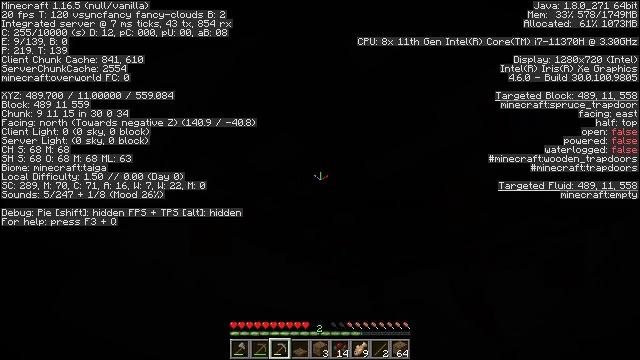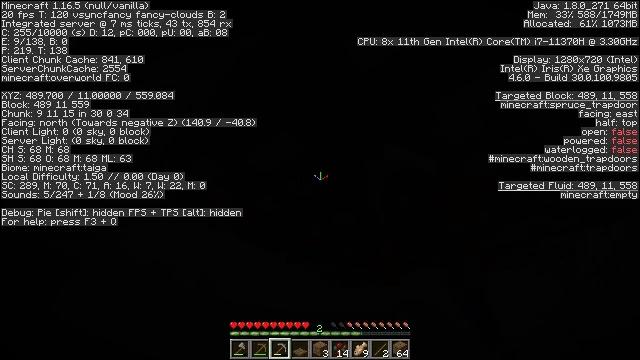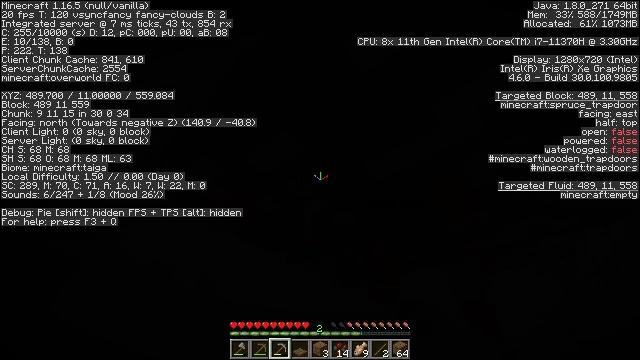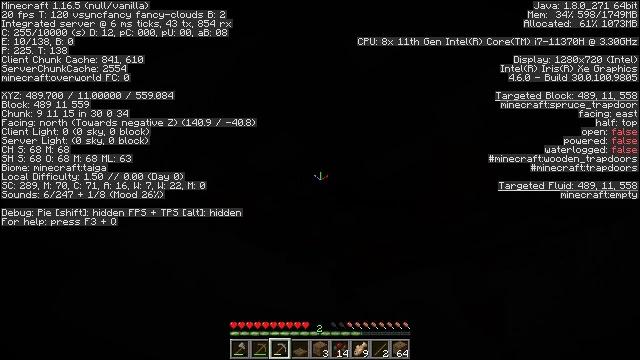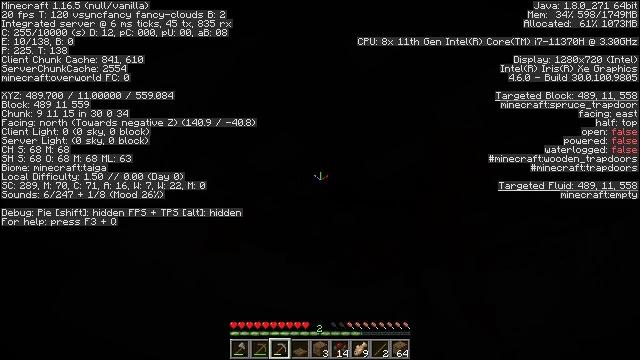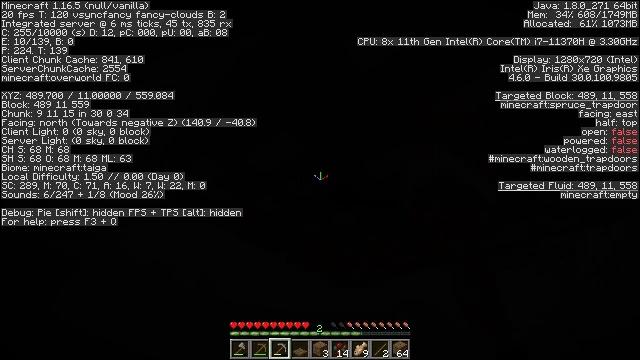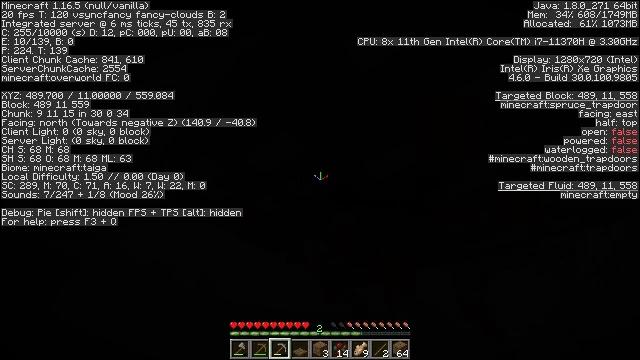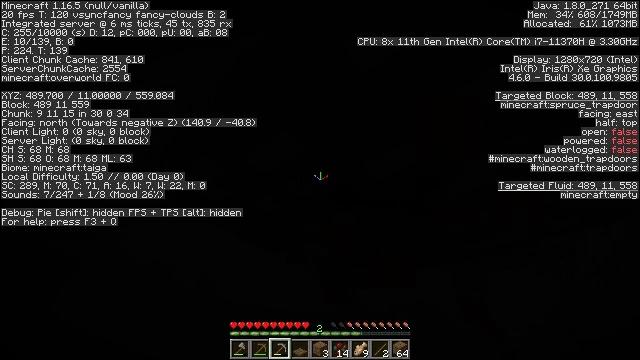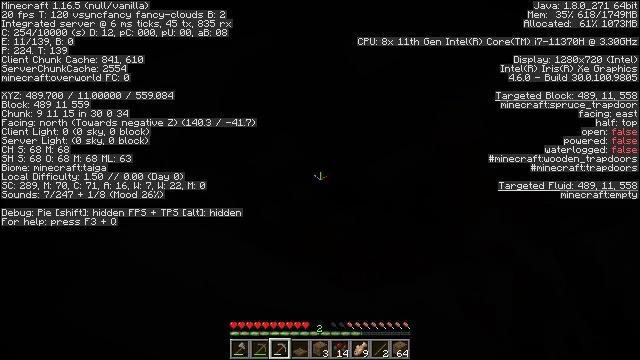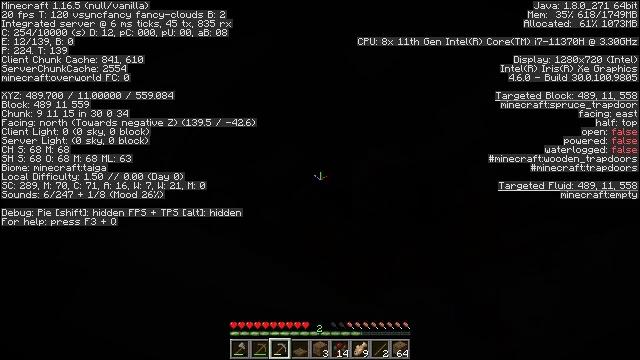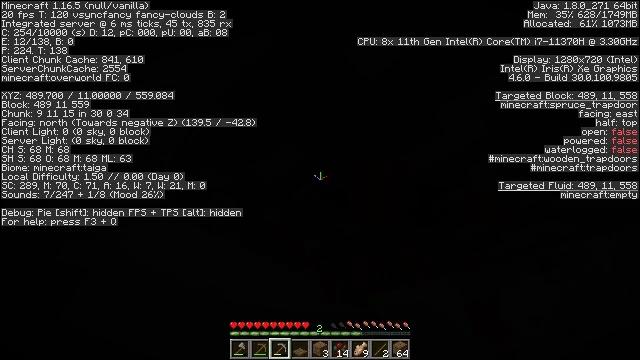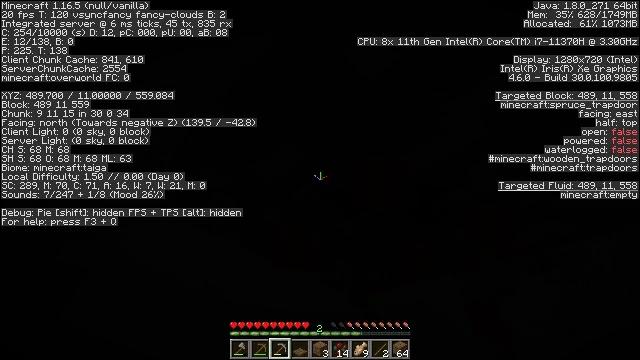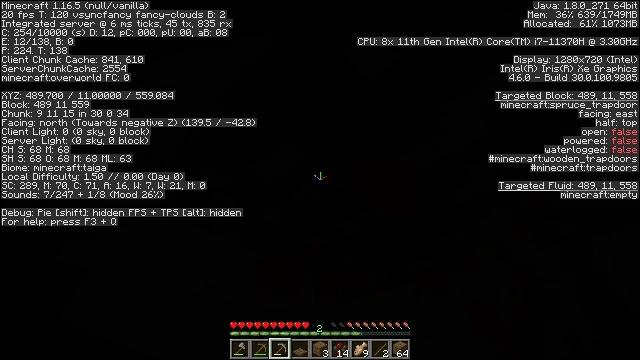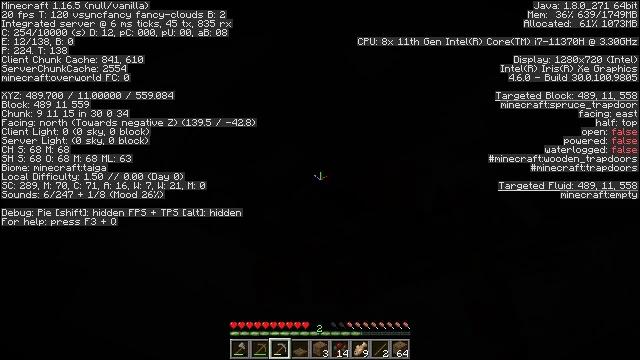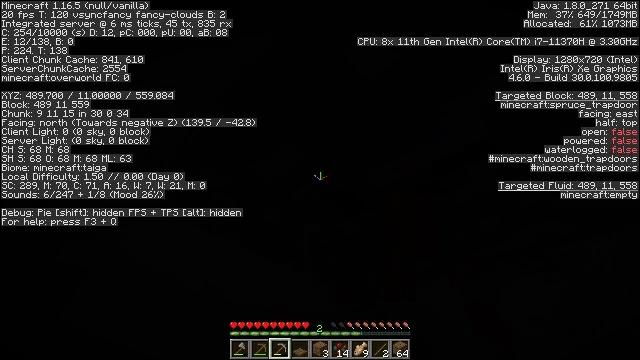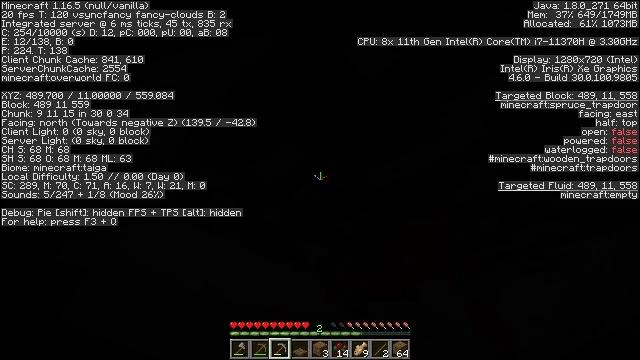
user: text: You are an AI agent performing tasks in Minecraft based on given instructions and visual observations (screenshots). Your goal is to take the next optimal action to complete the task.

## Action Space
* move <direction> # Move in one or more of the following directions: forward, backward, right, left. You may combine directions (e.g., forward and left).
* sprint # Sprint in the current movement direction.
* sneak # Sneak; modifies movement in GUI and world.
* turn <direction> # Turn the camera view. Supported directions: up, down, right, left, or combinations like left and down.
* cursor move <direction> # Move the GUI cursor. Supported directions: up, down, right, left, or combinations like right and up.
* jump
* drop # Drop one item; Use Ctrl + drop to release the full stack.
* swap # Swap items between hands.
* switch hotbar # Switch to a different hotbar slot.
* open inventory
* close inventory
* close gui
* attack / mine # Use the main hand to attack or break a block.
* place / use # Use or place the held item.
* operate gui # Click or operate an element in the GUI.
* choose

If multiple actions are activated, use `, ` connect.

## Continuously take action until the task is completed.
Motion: motion action
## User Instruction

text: Mine the spruce trapdoor by breaking it.
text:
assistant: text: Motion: attack / mine
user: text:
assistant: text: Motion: attack / mine
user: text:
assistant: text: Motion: attack / mine
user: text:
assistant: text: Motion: attack / mine
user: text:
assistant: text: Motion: attack / mine
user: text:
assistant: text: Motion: attack / mine
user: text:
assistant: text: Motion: attack / mine
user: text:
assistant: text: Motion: attack / mine
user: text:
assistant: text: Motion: attack / mine
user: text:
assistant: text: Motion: attack / mine
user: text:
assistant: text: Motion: attack / mine
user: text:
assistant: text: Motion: attack / mine
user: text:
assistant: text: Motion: attack / mine
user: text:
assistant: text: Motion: attack / mine
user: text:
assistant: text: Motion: attack / mine
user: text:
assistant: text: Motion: attack / mine
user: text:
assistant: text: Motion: attack / mine
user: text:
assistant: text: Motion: turn right, attack / mine
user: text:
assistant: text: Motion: turn right, attack / mine
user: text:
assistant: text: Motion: turn right, attack / mine
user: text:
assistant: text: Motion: turn right, attack / mine
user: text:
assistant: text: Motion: attack / mine
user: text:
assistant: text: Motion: attack / mine
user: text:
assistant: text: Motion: attack / mine
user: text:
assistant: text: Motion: attack / mine
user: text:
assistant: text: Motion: attack / mine
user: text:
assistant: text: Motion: attack / mine
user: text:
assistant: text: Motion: attack / mine
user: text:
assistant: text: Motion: attack / mine
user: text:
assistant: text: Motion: attack / mine